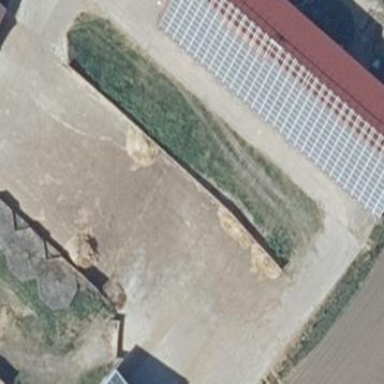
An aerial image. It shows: Solar photovoltaic panel generator located in farm auxiliary building. The generator provides electricity through small installation.